Field crop: maize
Growth stage: 1
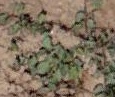
Species: convolvulus